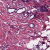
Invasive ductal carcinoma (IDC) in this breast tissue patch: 0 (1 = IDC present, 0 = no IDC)